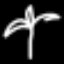
Label: palm tree